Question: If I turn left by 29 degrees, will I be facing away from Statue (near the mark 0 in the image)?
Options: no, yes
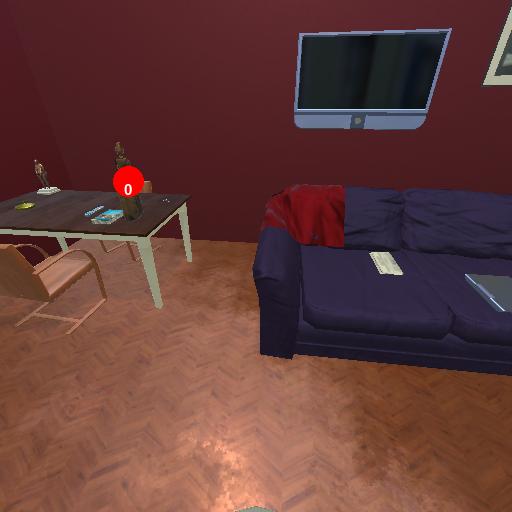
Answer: no